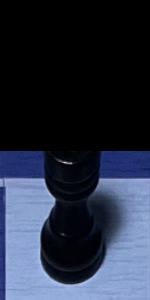
Label: Rook_Black